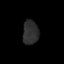
Tissue: prostate
Cell type: T cells
Senescence score: 0.686
Nuclear area (px): 375
Mean DAPI intensity: 45.76